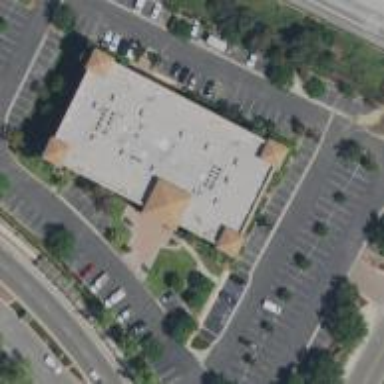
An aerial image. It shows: Office building with flat roof.